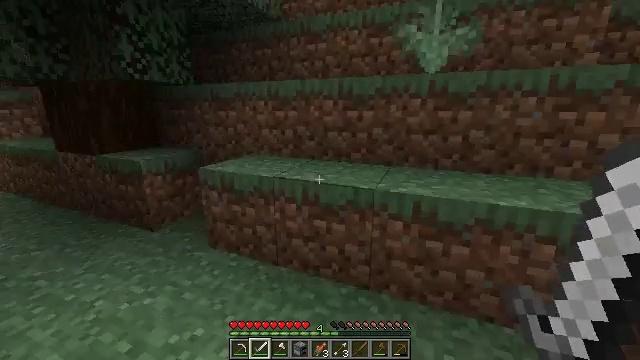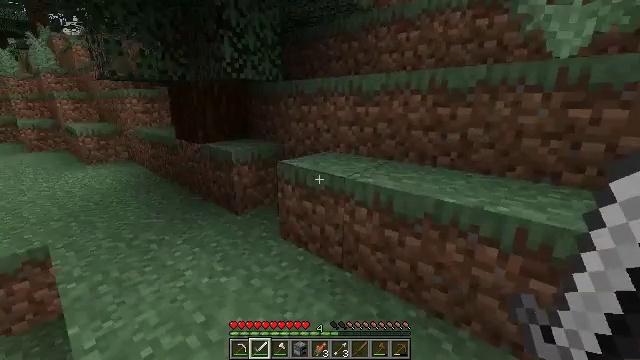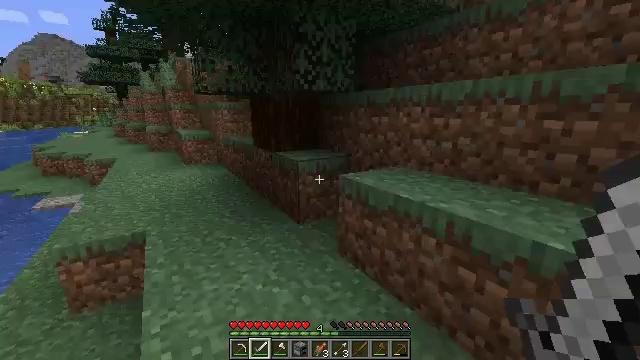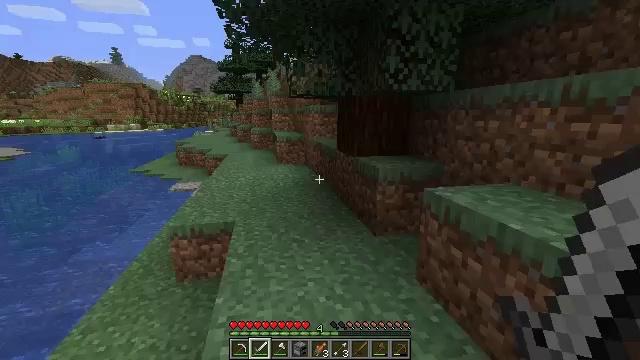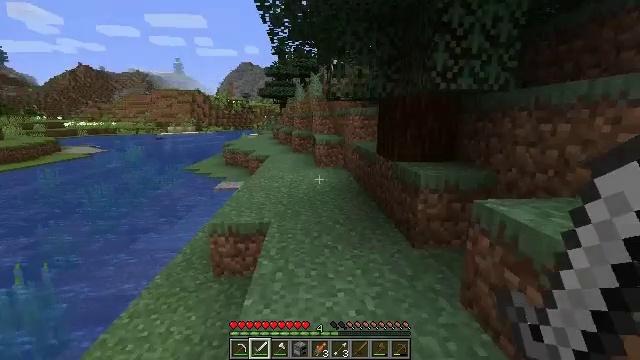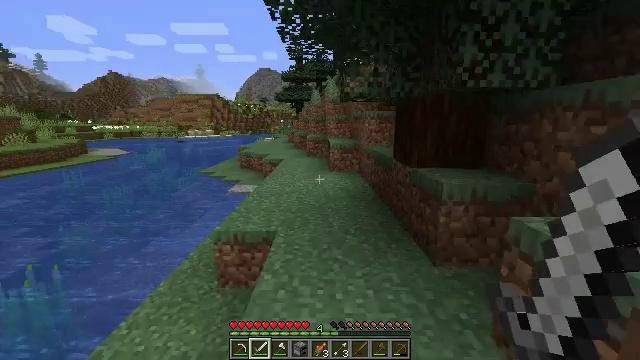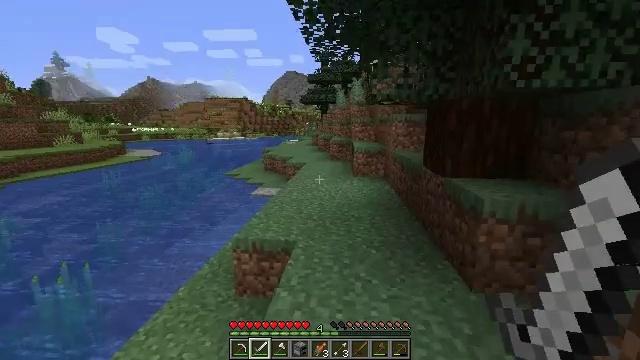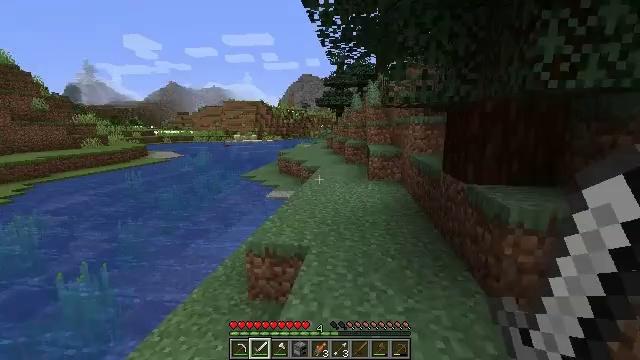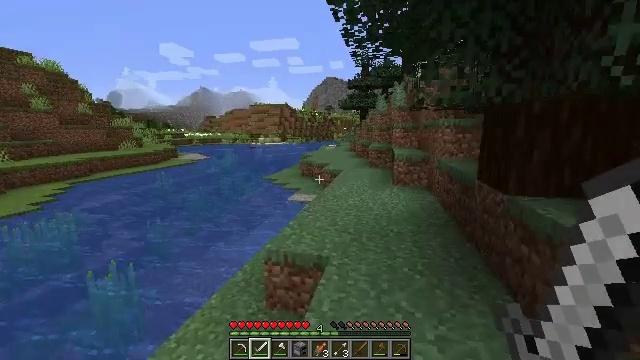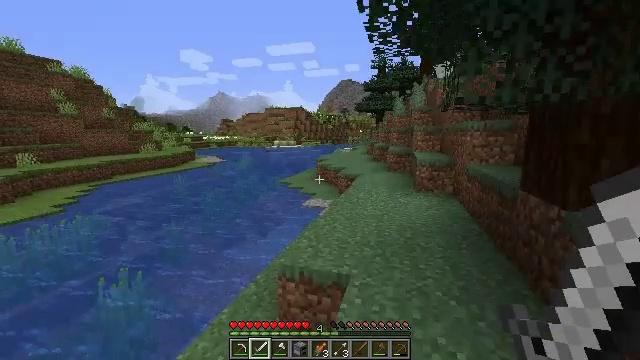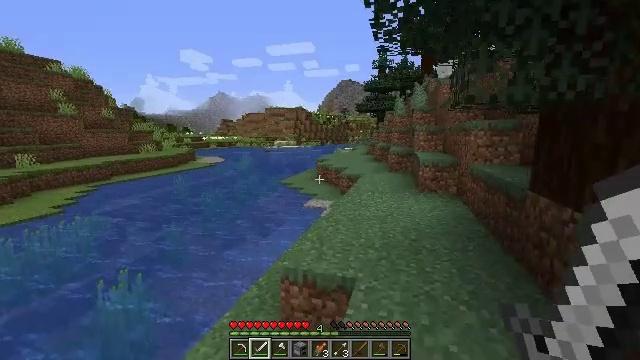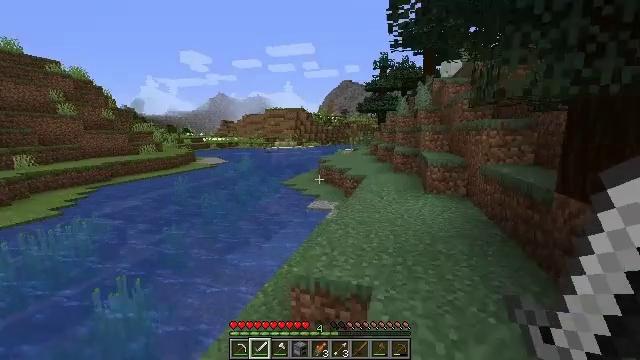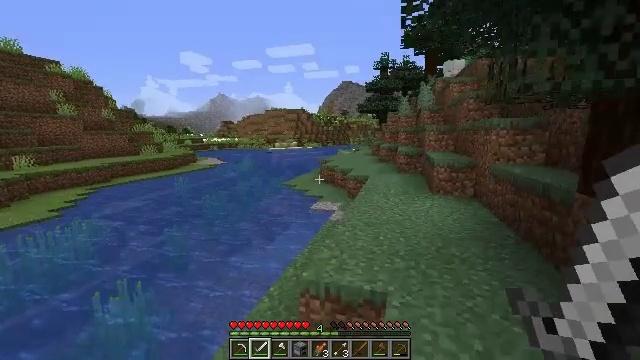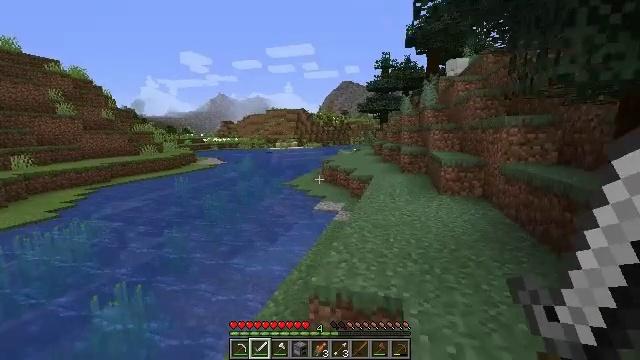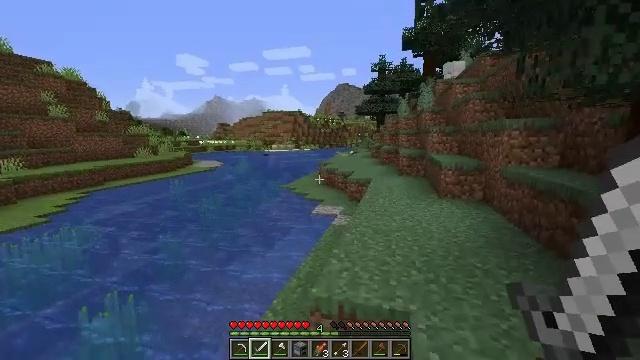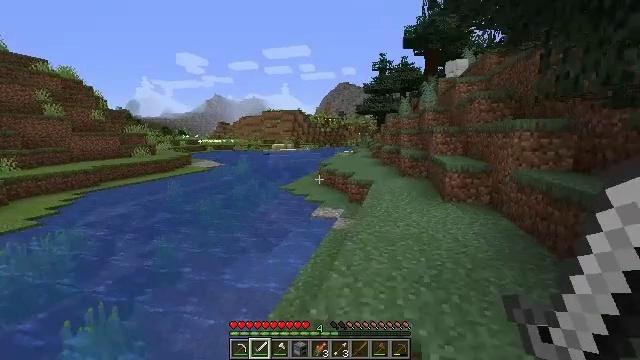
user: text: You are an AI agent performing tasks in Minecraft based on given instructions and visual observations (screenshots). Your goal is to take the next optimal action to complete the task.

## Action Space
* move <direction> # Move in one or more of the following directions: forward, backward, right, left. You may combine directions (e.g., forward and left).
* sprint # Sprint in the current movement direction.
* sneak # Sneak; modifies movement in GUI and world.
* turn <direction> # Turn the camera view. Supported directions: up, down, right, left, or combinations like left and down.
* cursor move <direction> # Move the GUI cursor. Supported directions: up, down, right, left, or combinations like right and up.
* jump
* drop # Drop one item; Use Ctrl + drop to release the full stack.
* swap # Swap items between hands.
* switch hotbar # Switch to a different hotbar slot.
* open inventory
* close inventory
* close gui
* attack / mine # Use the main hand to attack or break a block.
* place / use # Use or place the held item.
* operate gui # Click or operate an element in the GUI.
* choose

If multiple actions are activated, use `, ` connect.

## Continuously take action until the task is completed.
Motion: motion action
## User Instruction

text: Hunt a salmon.
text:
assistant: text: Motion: move forward, turn left and down
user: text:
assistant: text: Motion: move forward, turn left and up
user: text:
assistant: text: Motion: move forward, turn left
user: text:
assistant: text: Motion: move forward, turn left
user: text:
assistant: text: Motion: move forward, turn left
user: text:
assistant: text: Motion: move forward, turn left
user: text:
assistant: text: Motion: move forward, turn left
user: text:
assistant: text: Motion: move forward, turn left
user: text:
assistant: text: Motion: move forward and move left, turn left
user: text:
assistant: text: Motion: move forward and move left
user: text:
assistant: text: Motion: move forward and move left
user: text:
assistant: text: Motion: move forward and move left
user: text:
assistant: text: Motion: move forward
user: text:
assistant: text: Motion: move forward
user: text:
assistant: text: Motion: move forward and move right
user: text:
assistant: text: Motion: move forward and move right
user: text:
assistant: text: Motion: move forward and move right
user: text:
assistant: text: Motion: move forward and move right
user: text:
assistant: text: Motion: move forward and move right
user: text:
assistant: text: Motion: move forward and move right
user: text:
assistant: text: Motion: move forward and move right, jump
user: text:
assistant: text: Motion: move forward and move right, jump
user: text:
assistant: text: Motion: move forward, jump
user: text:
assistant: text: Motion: move forward, jump
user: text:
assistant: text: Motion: move forward, jump
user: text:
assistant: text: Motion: move forward, jump
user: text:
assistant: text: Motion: move forward, jump
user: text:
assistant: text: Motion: move forward
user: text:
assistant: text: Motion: move forward
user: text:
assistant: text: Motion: move forward